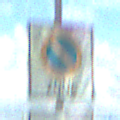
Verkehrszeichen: BeginnEingeschraenktesHalteverbotZone
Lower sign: ZeitangabenMitBeschraenkungAufWochentage8
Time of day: Midday
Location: Outdoor (Nature)
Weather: PartlyCloudy
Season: NotSpecified
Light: Natural